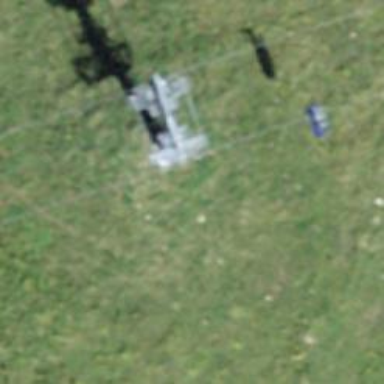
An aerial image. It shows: Pylon for aerialway.